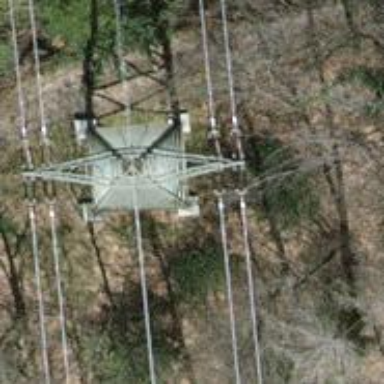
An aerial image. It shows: Lattice structure tower.